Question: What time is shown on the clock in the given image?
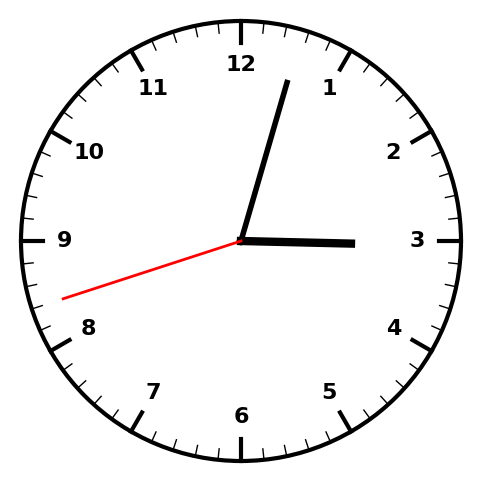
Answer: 03:02:42